Interaction volume radius: 5 \u00c5
Interaction volume height: 20 \u00c5
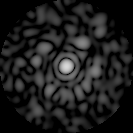
Disorder parameter: 0.8719